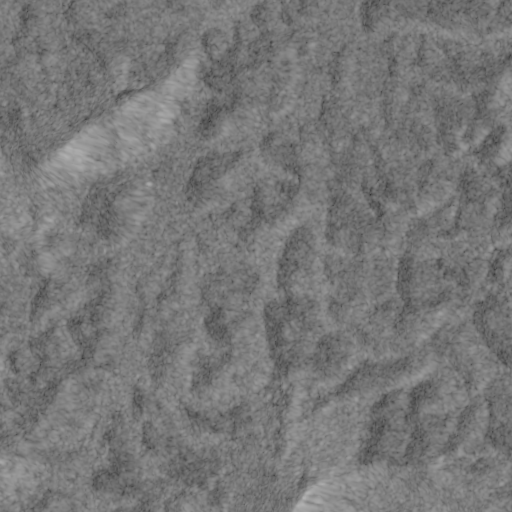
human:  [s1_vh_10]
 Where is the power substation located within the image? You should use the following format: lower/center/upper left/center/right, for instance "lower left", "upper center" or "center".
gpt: The power substation is located in the upper right of the image.
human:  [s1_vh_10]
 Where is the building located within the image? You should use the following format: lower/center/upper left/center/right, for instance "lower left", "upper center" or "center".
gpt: There is no building in the image.

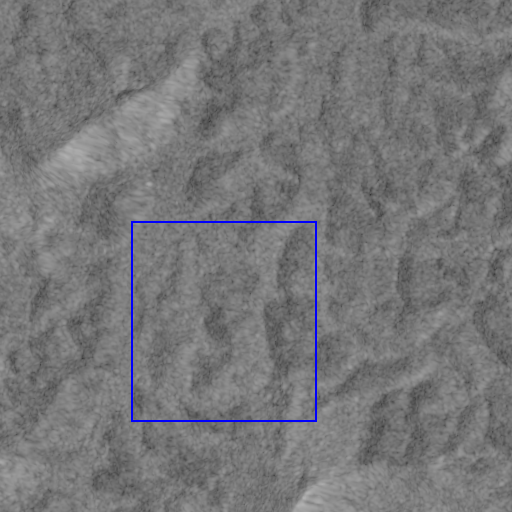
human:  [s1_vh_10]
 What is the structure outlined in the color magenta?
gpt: There is no magenta outline.
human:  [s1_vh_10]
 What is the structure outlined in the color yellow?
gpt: There is no structure outlined in yellow.